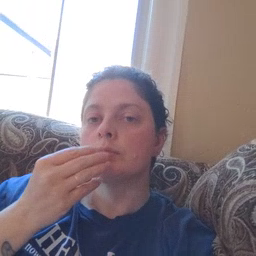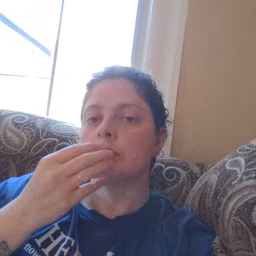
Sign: food